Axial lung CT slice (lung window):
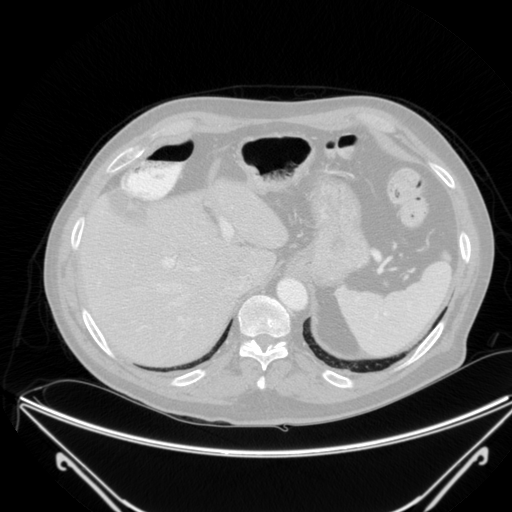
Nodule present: no